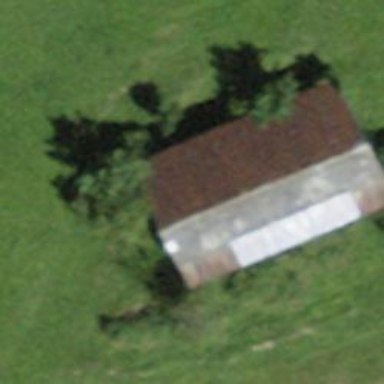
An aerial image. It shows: Barn.